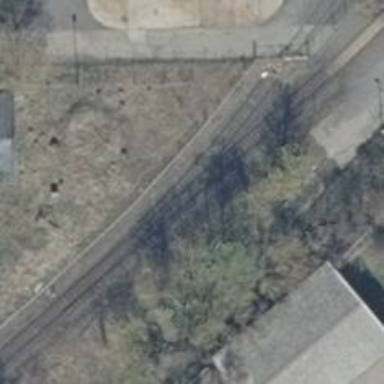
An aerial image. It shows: Railway switch.